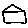
Label: house